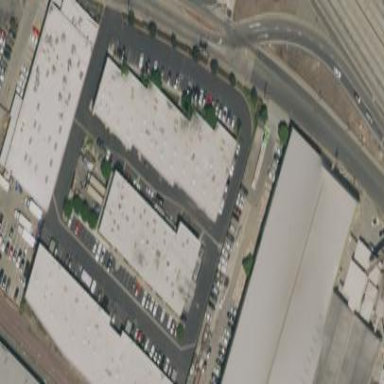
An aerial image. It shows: Warehouse building.